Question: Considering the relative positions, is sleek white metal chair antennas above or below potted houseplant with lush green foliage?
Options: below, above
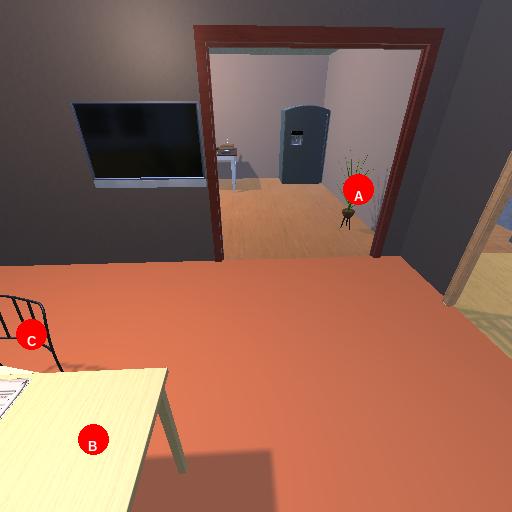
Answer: below